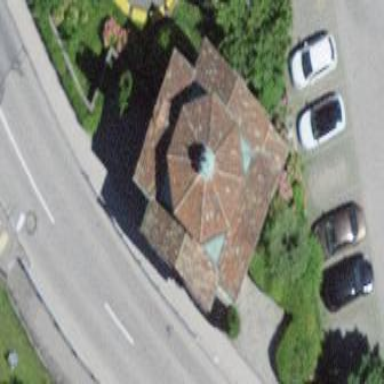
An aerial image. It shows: Chapel building.